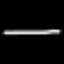
Label: line